Field crop: tomato
Growth stage: 2
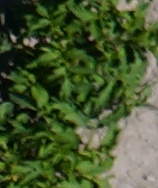
Species: tomato